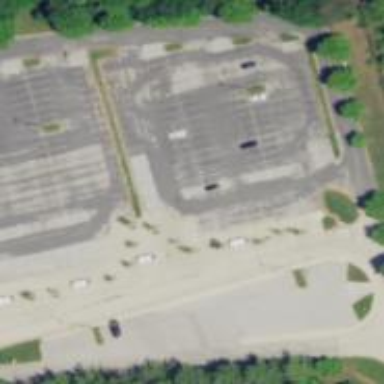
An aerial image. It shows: Parking space is available.